Field crop: maize
Growth stage: 2
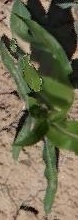
Species: maize